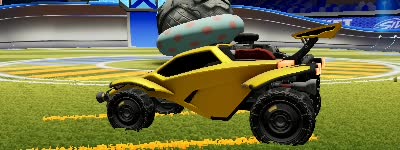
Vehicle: octane